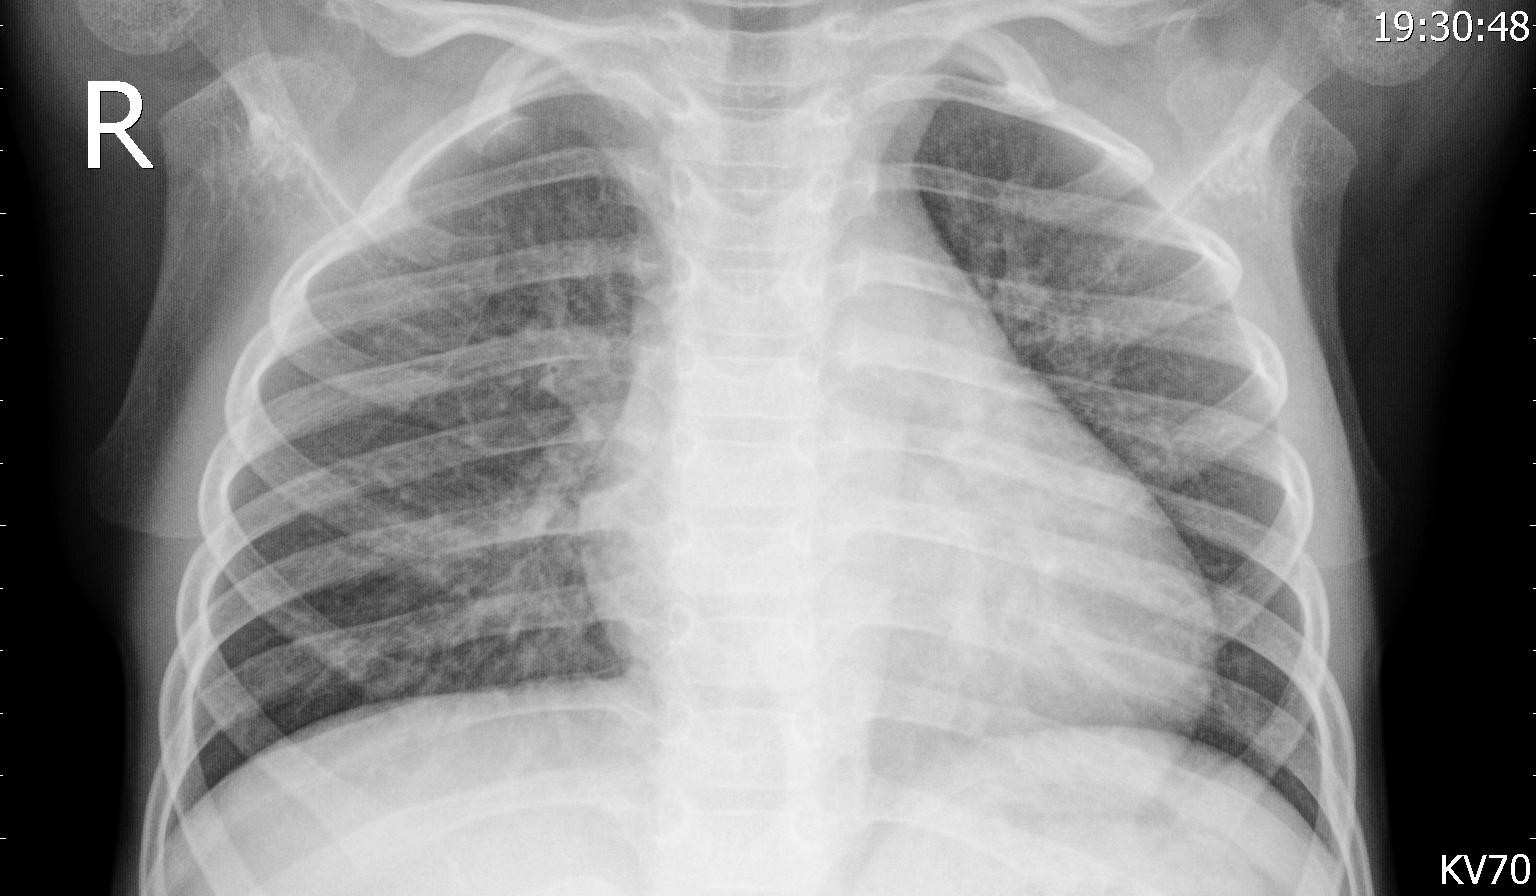
Diagnosis: PNEUMONIA